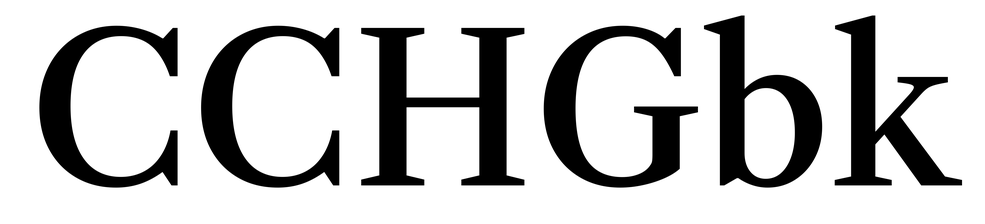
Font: LibreCaslonText_Medium